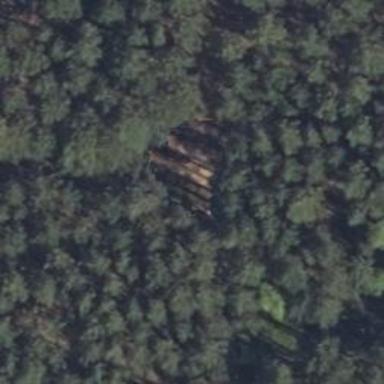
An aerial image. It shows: Shelter that serves as hunting stand.